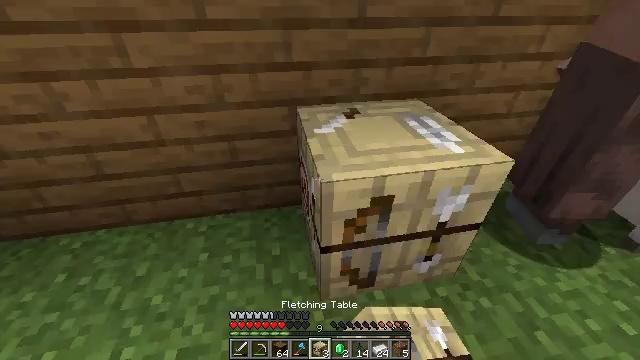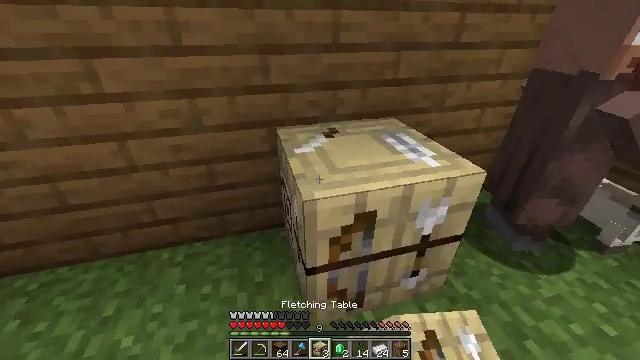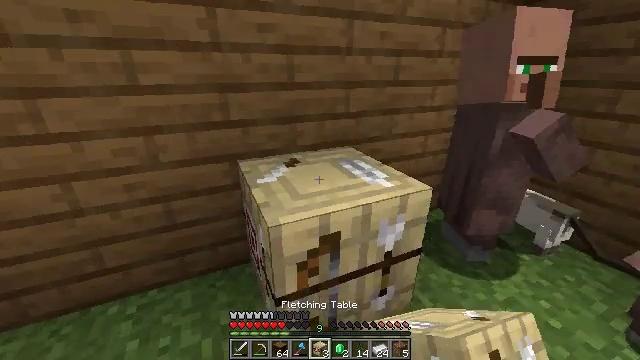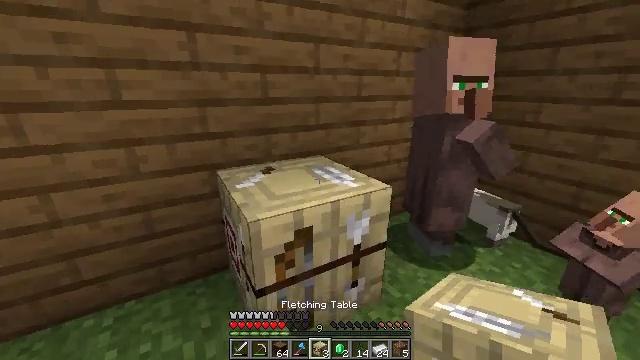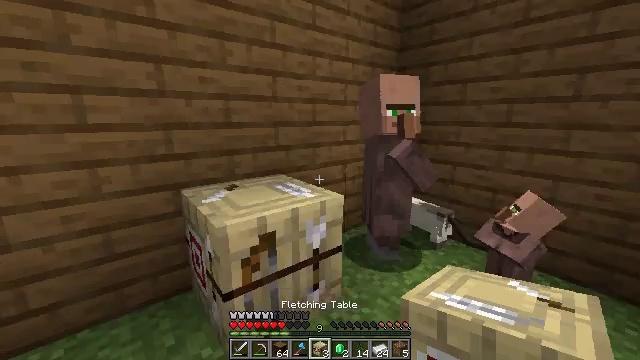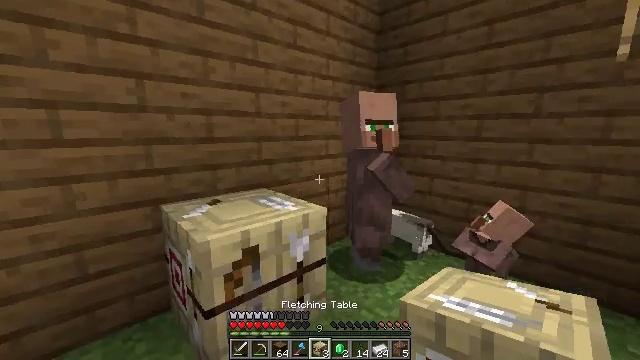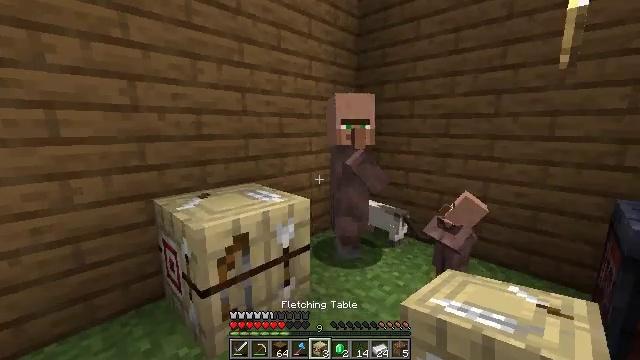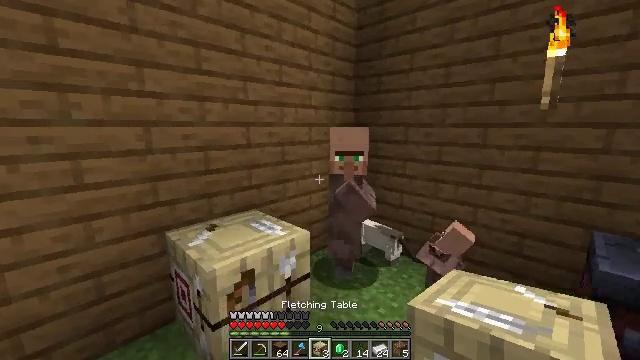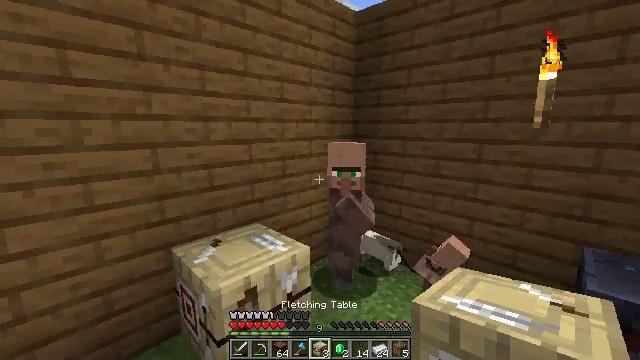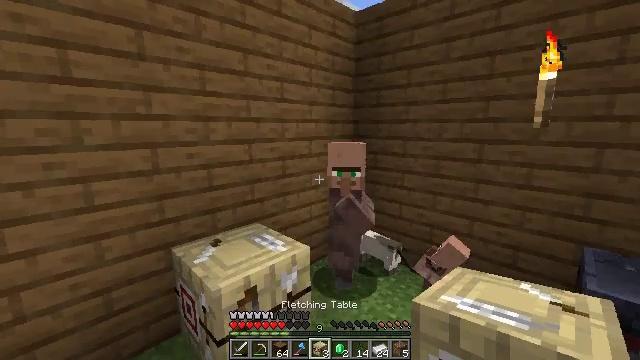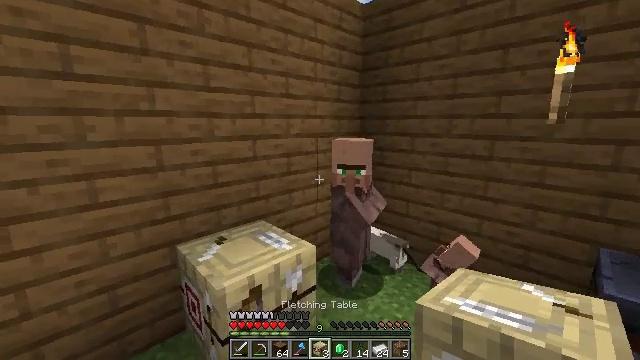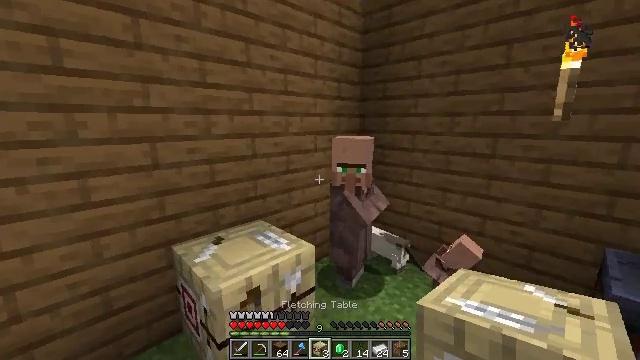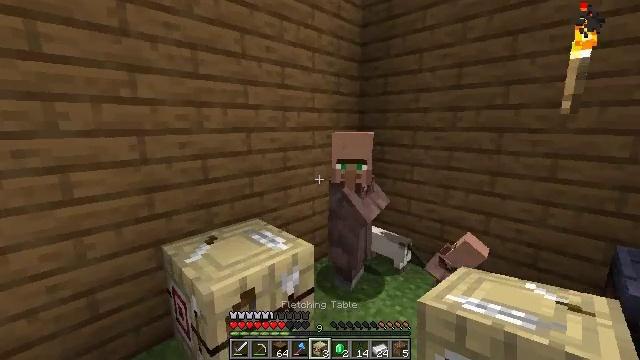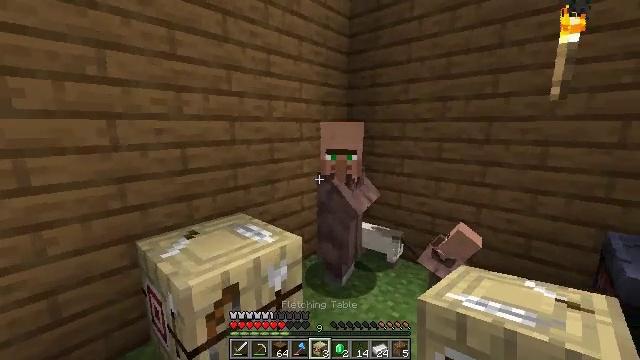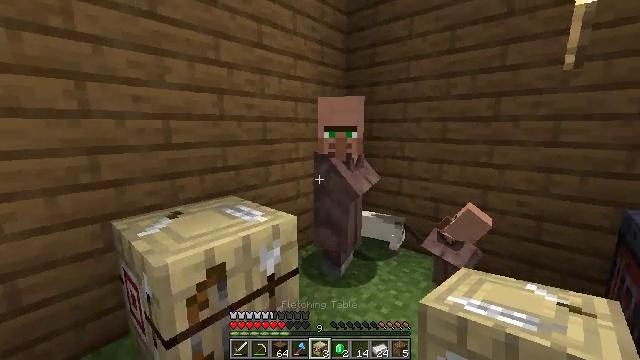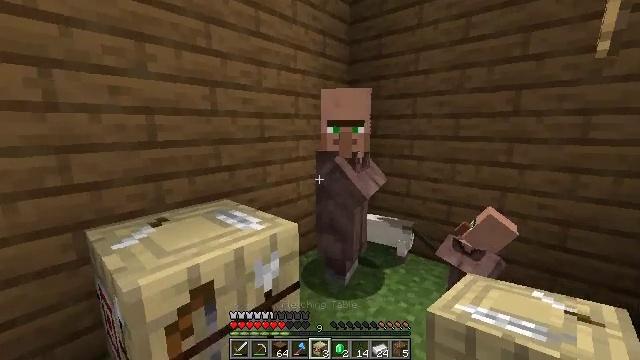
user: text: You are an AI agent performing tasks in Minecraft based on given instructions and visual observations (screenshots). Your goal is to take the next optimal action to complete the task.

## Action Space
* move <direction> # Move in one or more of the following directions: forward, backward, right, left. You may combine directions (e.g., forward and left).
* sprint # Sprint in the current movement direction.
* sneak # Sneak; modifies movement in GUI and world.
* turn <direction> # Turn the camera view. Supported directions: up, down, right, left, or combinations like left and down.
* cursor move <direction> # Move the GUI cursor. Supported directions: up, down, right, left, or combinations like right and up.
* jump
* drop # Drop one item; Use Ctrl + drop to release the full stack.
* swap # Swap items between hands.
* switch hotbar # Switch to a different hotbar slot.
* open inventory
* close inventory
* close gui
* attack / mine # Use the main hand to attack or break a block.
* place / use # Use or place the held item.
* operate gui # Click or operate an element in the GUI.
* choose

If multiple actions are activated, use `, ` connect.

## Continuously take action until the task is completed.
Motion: motion action
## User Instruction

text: Recycle the fletching table.
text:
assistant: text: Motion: move back, turn right and up
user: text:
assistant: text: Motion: move back, turn right and up
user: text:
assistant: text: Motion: move back, turn right and up
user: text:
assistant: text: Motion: move back, turn right and up
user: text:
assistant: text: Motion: move back, turn right and up
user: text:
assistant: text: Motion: turn right
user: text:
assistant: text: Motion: no_op
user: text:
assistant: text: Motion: no_op
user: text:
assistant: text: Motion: no_op
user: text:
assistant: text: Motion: move forward, turn left
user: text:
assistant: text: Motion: move forward
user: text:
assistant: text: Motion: move forward
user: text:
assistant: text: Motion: move forward, turn right
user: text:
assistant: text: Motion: move forward
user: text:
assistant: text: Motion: move forward
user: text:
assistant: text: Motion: turn right and up
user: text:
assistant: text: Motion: no_op
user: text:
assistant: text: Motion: use / place
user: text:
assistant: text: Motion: use / place
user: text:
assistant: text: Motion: use / place
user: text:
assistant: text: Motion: no_op
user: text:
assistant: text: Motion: no_op
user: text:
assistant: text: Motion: no_op
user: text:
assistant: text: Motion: no_op
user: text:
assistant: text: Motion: no_op
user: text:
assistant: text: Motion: no_op
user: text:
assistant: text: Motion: no_op
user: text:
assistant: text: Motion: no_op
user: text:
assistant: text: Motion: no_op
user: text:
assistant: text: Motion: no_op